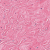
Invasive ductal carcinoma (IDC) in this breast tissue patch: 0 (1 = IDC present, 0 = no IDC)